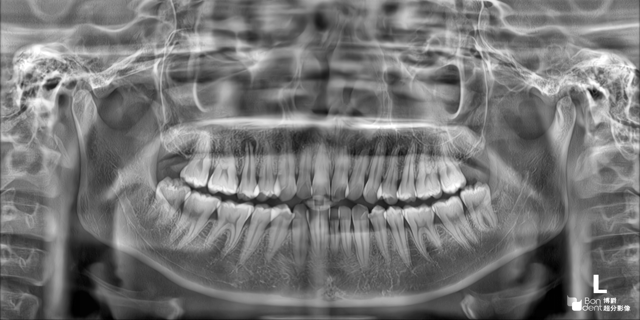
adult